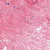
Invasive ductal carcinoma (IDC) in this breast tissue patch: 0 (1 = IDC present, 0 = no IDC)